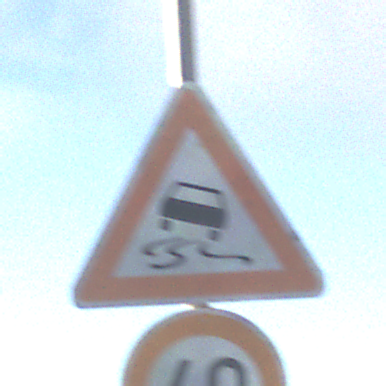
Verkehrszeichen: SchleuderOderRutschgefahr
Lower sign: Geschwindigkeit60
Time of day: SunriseSunset
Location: Outdoor (Nature)
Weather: PartlyCloudy
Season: NotSpecified
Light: Natural